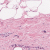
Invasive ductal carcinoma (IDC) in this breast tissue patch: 0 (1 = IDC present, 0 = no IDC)